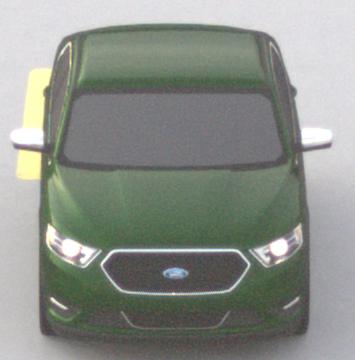
Make: Ford
Model: Taurus
Detailed model: SHO
Model produced from: 2012
Model produced until: 2019
Doors: 4
Color: green
Road condition: dry road
Daytime: sunrise or sunset
Contrast: low contrast